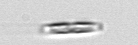
Label: pennate